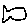
Label: fish